Current action and preconditions to check: trajectory_clear

Your task: For each precondition in the list above, predict whether it will hold at this action.

Consider the current scene as observed from the mobile robot's camera, and analyze the predicted future states of all dynamic agents (e.g., people, animals, vehicles, or any moving entities) within the NEXT SECOND.

IMPORTANT: Only answer "very likely" if you are absolutely certain—based on strong, clear evidence—that a dynamic agent will violate the precondition in the predicted future state. Do NOT answer "very likely" for unlikely, ambiguous, or low-probability risks.

Ask yourself for each precondition: Is there a high probability, with clear and convincing evidence, that the predicted future states of any dynamic agent will interfere with the predicted future state of the currently executing action within the NEXT SECOND, causing that precondition to fail?

Assess the risk level based on these predictions. Use "likely" or "very likely" if motions create a clear risk of interference.

Use "neutral" or "improbable" if agents are nearby but their predicted paths are clearly diverging or non-conflicting.

Failure Risk Categories: "very improbable", "improbable", "neutral", "likely", "very likely"

Answer Format: Output ONLY the probability_of_failure value from these categories: "very improbable", "improbable", "neutral", "likely", "very likely"

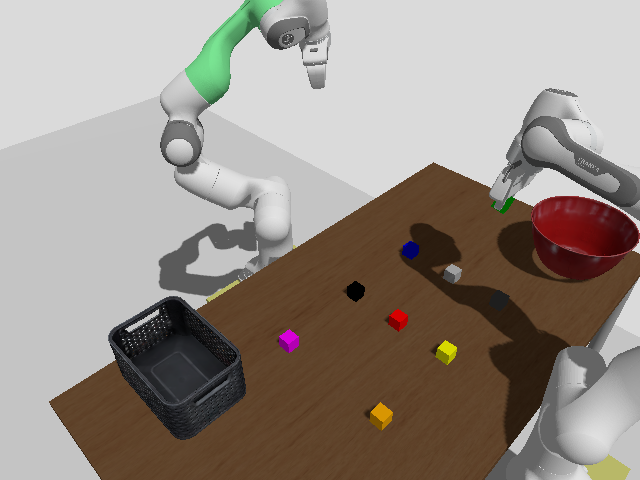

Answer: very improbable